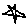
Label: star